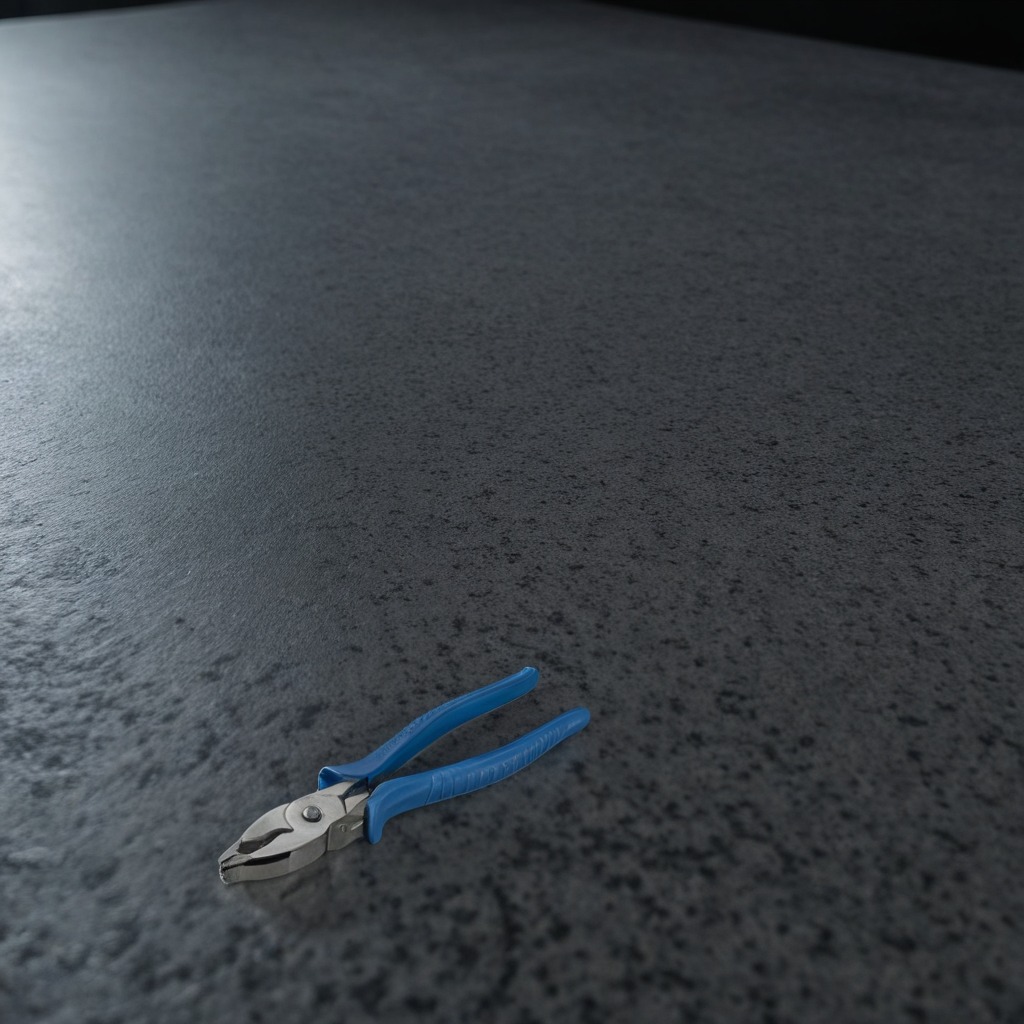
A plier lying on a clean granite table inside a workshop at night dim ambient light soft shadows worn but